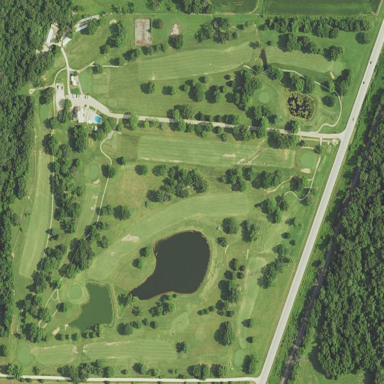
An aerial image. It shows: Golf course.